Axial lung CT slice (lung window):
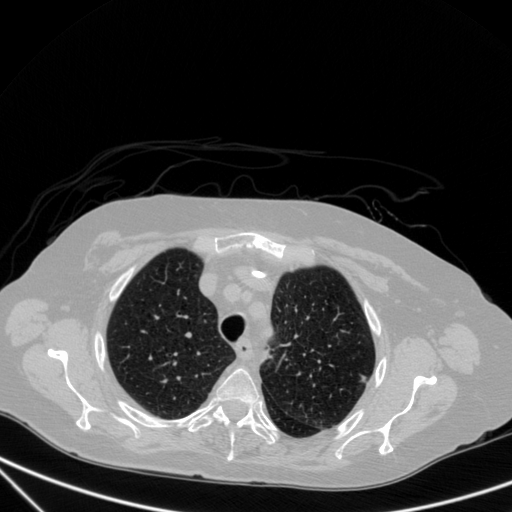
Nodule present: no